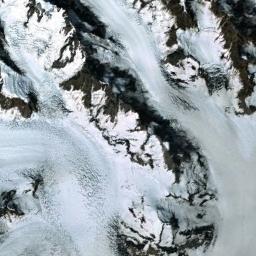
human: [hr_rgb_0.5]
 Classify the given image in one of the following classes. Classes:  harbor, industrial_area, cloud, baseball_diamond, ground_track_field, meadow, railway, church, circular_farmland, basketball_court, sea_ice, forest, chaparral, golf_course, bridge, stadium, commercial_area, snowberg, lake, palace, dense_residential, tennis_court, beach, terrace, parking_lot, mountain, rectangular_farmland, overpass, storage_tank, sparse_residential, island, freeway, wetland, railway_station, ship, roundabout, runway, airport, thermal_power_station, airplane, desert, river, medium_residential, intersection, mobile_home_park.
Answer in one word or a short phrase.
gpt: snowberg